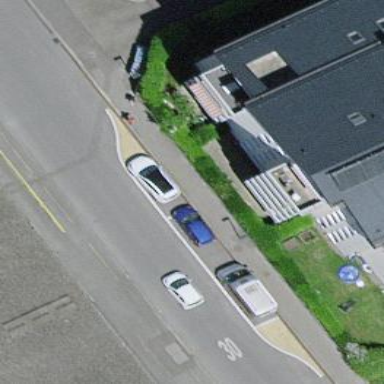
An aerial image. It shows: Street-side parking area with parallel orientation on asphalt surface.